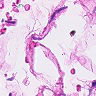
Metastatic tissue present: no